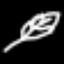
Label: leaf